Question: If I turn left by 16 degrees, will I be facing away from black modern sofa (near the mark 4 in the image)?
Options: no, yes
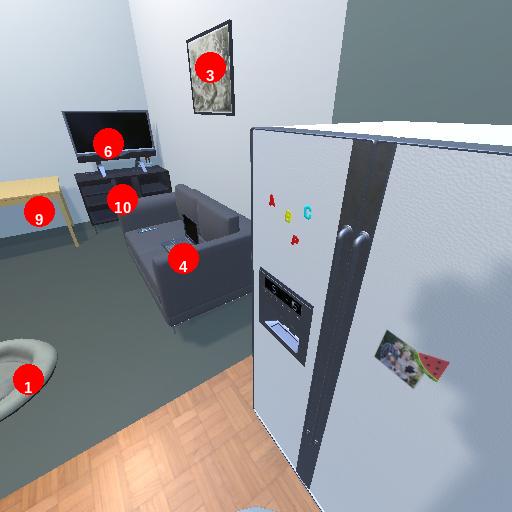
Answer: no